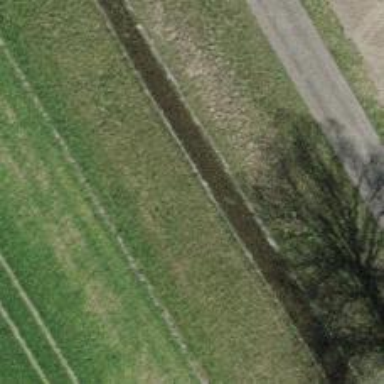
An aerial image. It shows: Ditch in the surroundings.